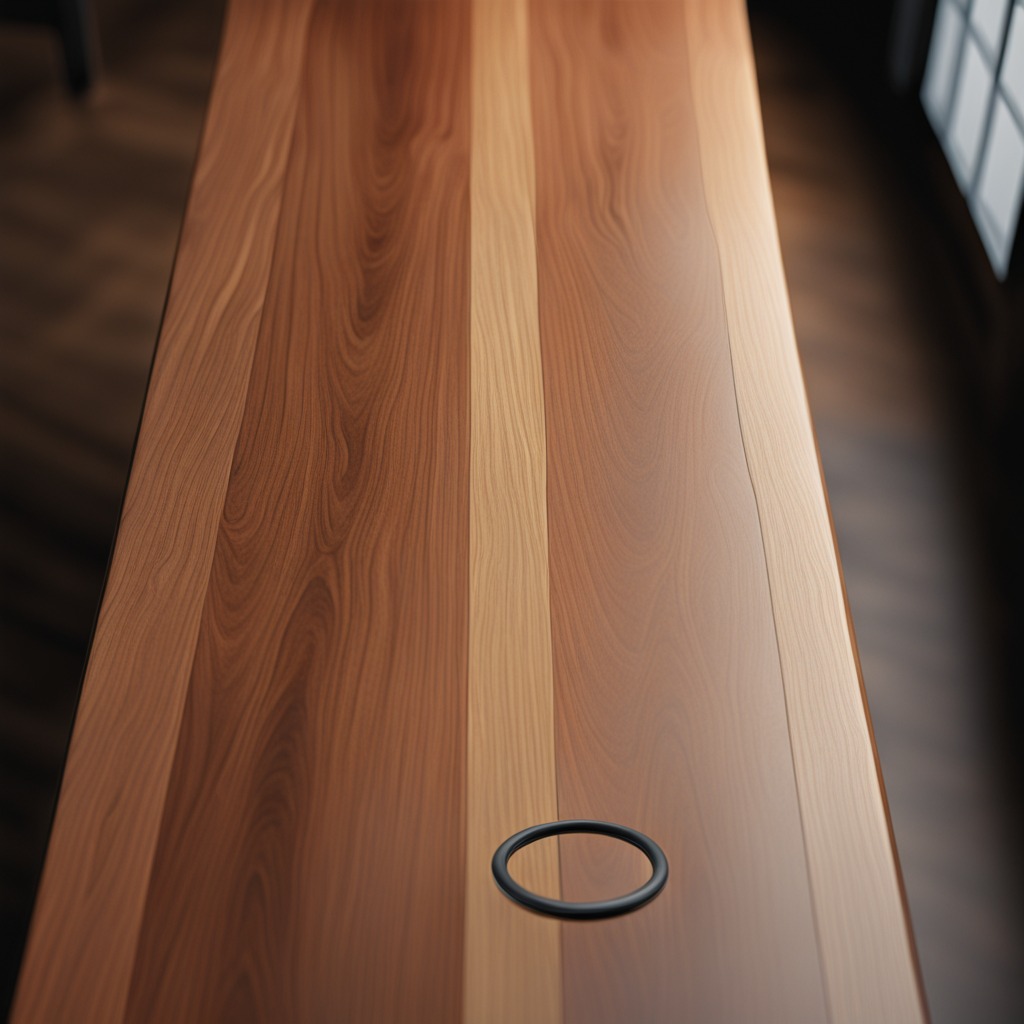
A rubber O-ring is lying on the wooden table.